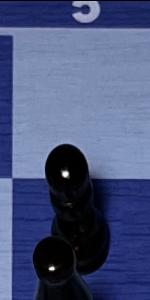
Label: Pawn_Black